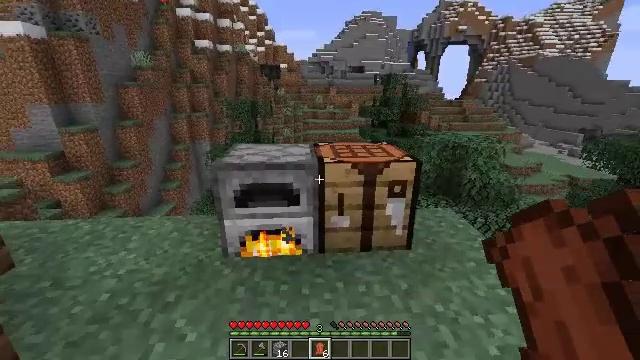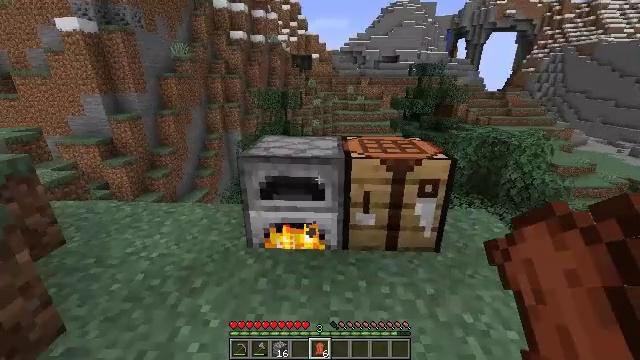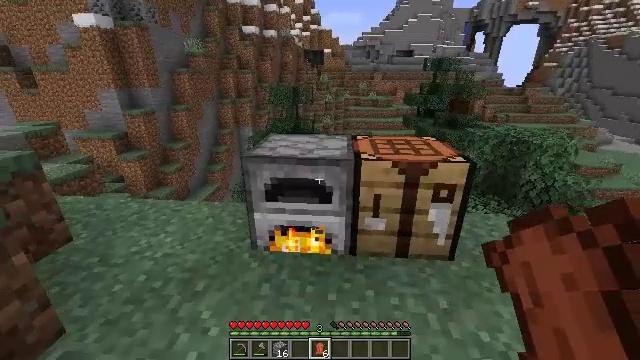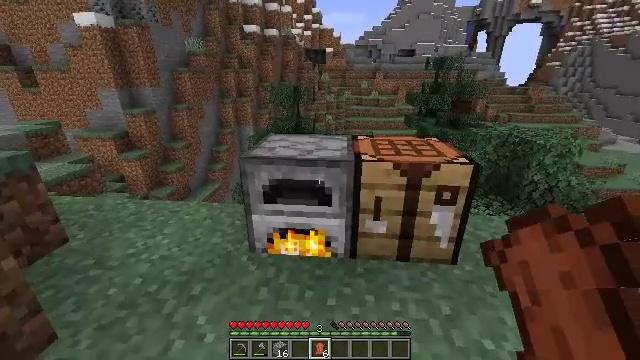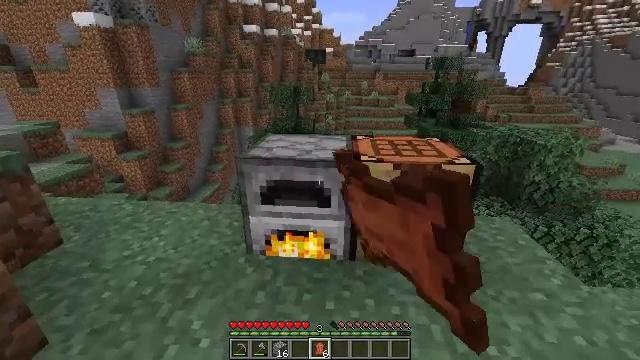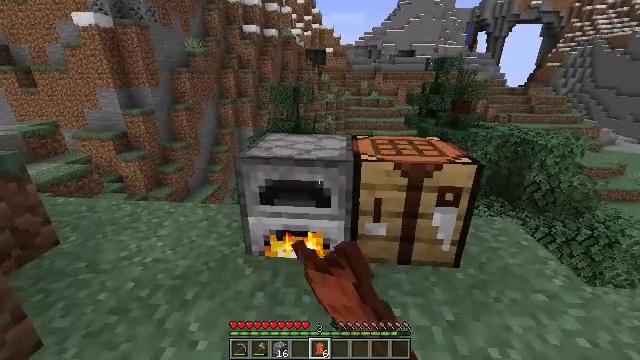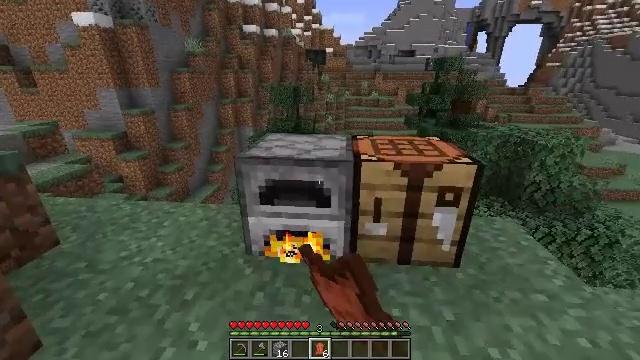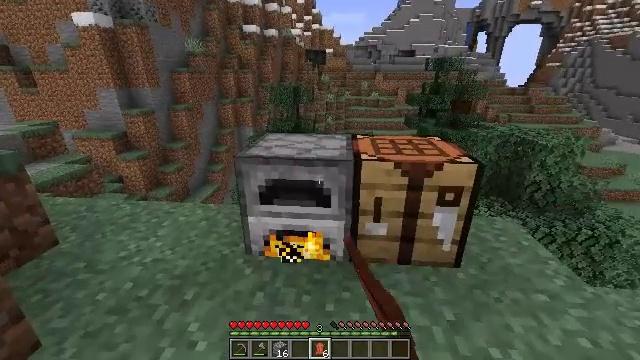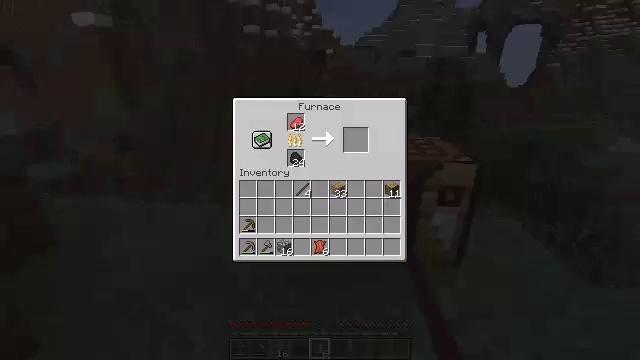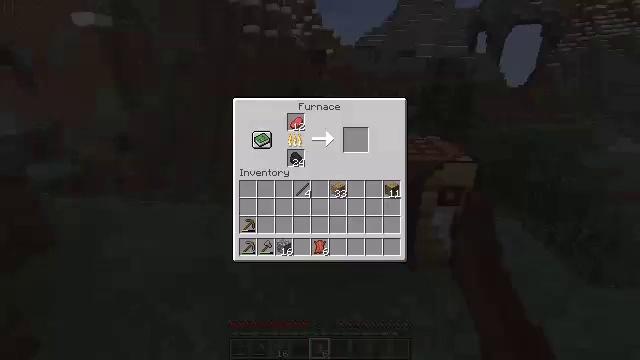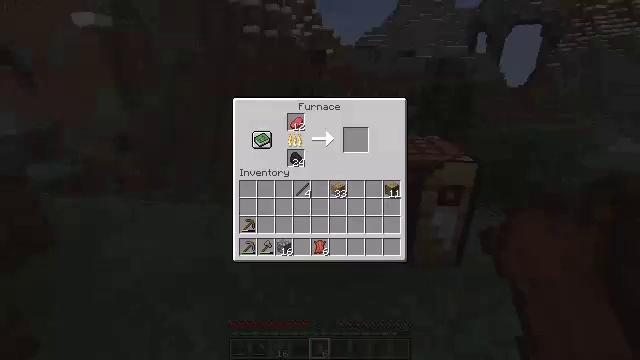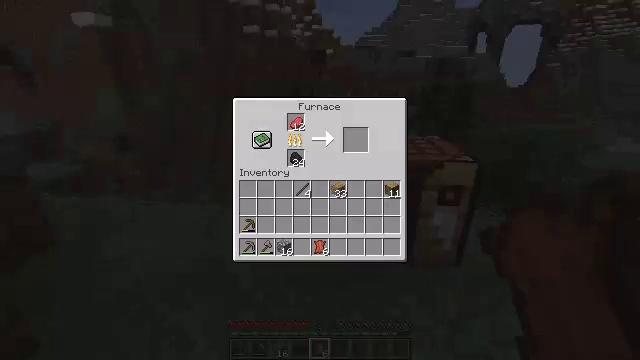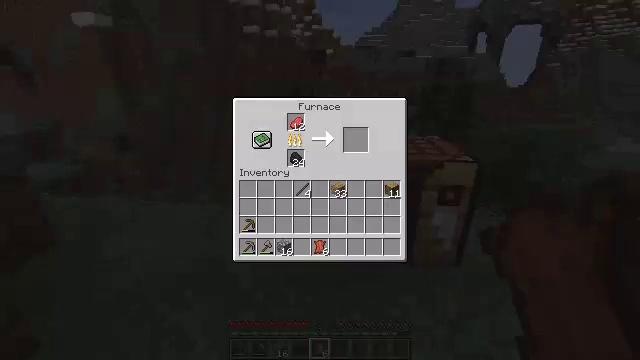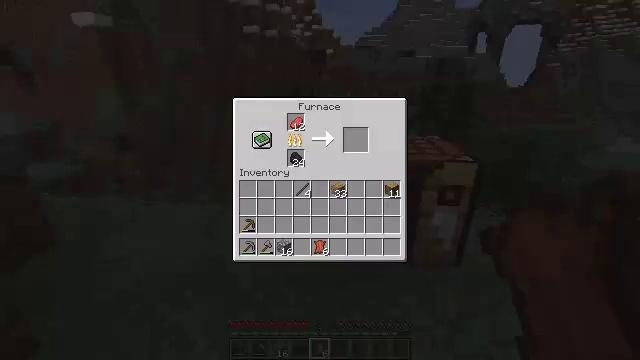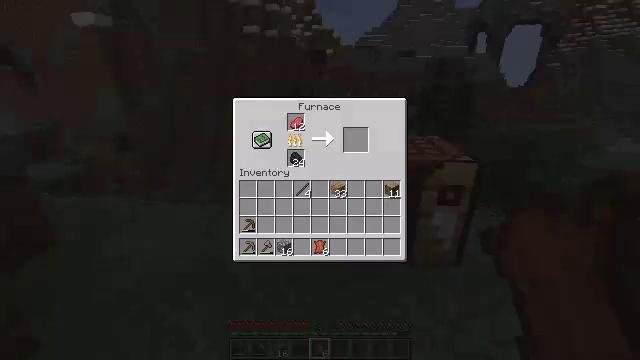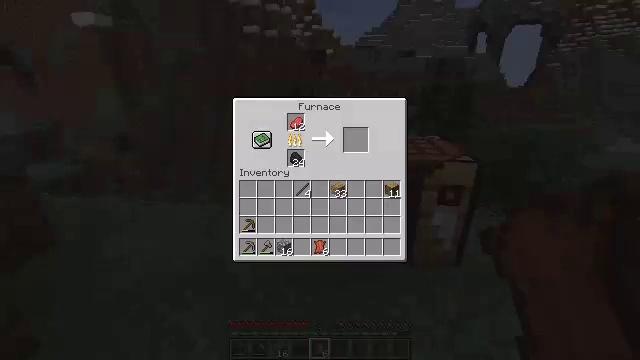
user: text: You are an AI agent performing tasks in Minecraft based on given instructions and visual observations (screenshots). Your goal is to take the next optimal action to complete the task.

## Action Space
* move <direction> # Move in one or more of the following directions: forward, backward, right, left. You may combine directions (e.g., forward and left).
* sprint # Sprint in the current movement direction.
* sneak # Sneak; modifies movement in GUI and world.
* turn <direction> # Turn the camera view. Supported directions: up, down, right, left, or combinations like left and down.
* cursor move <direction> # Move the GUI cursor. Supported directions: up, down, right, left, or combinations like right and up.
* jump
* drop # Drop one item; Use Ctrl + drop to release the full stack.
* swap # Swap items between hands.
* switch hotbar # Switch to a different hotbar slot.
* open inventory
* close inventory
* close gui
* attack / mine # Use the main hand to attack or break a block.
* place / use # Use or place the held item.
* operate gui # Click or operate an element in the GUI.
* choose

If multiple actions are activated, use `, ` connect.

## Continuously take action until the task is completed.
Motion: motion action
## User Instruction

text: Smelt a cooked beef.
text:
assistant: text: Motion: move forward, turn left and down
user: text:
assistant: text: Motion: turn left
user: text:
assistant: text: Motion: use / place
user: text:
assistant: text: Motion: use / place
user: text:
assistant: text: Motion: use / place
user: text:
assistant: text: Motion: no_op
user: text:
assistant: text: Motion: no_op
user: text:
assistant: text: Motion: open gui
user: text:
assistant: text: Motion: no_op
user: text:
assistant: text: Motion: no_op
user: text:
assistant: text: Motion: cursor move right and up
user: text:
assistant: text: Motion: cursor move up
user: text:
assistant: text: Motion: no_op
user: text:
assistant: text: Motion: no_op
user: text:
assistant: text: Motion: no_op
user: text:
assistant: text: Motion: no_op
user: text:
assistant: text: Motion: no_op
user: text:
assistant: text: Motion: no_op
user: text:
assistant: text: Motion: cursor move left
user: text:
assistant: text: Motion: cursor move left
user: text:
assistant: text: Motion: no_op
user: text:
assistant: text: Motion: no_op
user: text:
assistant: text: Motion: cursor move right
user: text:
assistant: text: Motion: no_op
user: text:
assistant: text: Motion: no_op
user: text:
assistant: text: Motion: no_op
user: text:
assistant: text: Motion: no_op
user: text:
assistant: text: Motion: sneak
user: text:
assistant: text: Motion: sneak
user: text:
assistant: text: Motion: sneak, operate gui